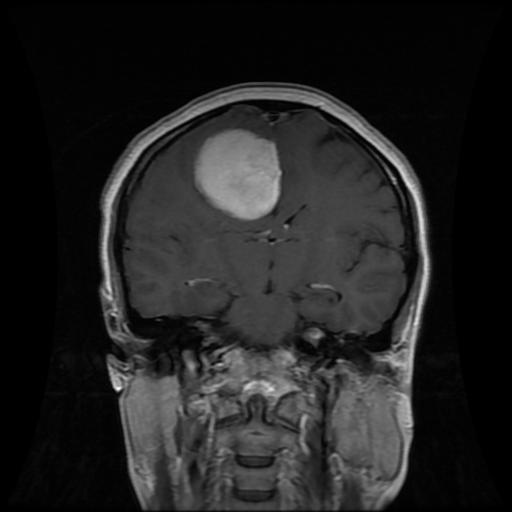
Label: meningioma